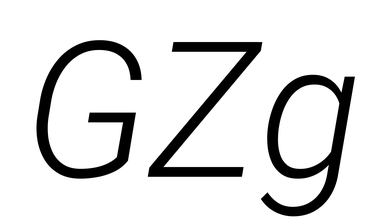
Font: Roboto-Italic_Light_Italic